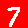
Digit: 7